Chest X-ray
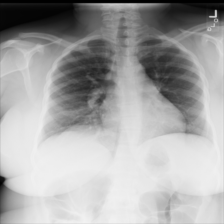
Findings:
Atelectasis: negative
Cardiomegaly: negative
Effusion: negative
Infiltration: negative
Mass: negative
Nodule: negative
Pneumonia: negative
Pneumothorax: negative
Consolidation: negative
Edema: negative
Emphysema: negative
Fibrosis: negative
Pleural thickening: negative
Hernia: negative